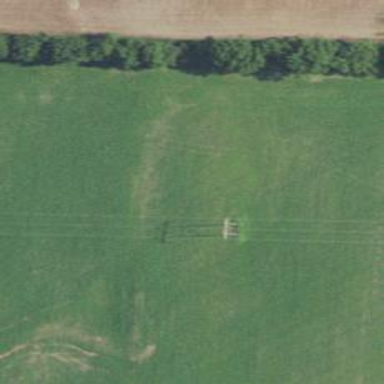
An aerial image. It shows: H-frame power tower with distinctive design.